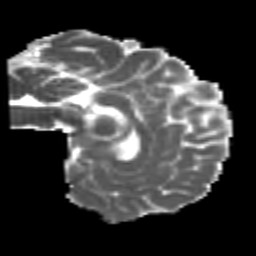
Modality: MD
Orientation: sagittal
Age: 21
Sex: male
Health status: healthy
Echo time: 0.074 s